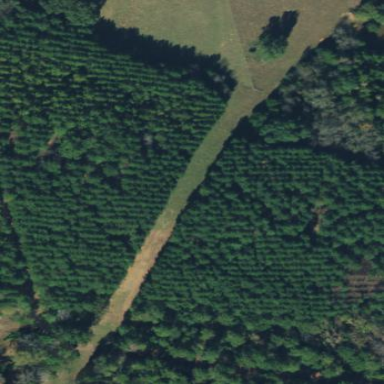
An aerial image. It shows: Evergreen needle-leaved forest.